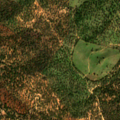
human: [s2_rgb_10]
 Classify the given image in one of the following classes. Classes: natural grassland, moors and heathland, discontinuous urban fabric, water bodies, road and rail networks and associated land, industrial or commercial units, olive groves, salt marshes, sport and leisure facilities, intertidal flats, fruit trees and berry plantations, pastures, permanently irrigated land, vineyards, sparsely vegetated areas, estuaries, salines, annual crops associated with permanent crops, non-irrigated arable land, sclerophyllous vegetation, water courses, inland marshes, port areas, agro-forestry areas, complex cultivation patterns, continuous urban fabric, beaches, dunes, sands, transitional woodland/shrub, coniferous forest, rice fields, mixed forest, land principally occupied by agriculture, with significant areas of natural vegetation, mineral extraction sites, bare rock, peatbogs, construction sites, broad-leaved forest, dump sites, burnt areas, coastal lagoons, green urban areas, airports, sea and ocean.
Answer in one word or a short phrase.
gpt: pastures, agro-forestry areas